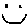
Label: smiley face